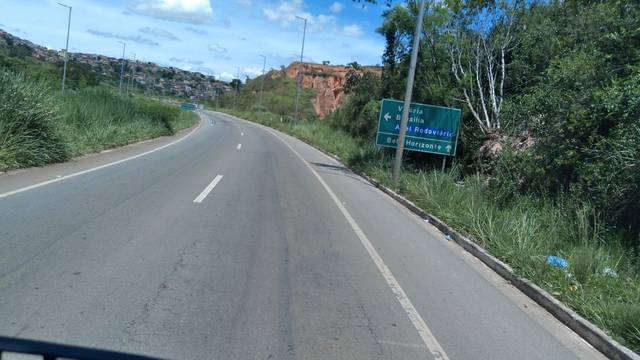
Region: Brazil
Coordinates: -19.872, -43.883